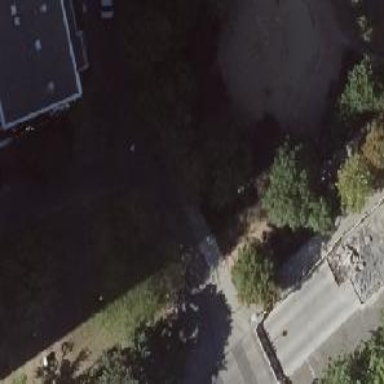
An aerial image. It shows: Compacted footway.